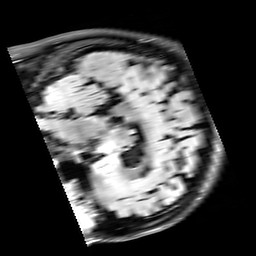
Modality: FLAIR
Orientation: sagittal
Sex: male
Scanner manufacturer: siemens
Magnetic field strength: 3 T
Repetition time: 10 s
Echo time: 0.09 s